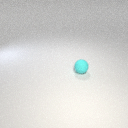
small cyan rubber sphere